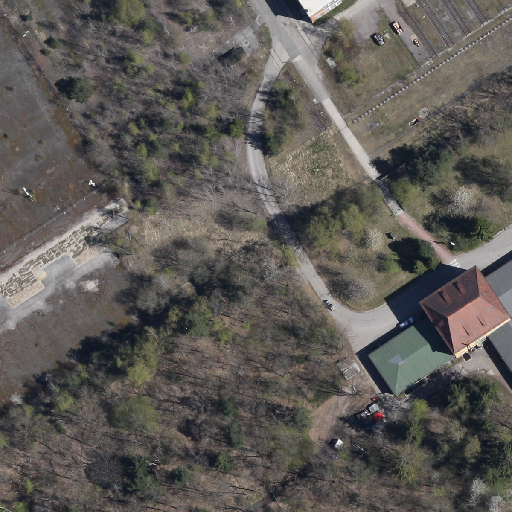
Referring expression: impervious surface